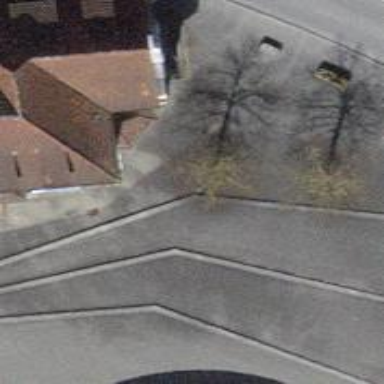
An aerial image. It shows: Raised kerb.